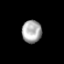
Tissue: prostate
Cell type: T cells
Senescence score: 0.3367
Nuclear area (px): 433
Mean DAPI intensity: 170.73